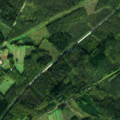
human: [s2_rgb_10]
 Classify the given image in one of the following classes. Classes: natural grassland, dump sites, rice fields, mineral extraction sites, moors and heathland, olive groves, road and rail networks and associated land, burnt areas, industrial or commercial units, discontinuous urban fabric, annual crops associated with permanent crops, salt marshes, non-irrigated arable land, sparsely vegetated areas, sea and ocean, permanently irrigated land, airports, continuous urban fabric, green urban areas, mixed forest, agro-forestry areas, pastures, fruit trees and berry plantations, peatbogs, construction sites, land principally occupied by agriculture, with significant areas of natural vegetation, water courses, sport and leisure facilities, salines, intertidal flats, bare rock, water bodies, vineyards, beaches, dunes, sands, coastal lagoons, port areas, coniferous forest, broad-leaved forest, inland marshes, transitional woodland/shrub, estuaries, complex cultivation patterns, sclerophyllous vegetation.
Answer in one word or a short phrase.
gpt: broad-leaved forest, coniferous forest, mixed forest